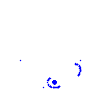
Particle: electron